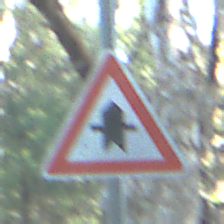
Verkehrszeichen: Vorfahrt
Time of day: MorningAfternoon
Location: Outdoor (Nature)
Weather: Clear
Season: NotSpecified
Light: Natural